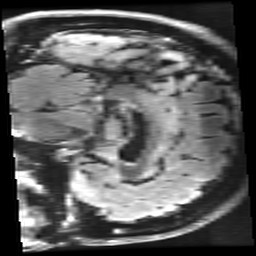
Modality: FLAIR
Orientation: sagittal
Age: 31
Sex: female
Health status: healthy
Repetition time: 12 s
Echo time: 0.09782 s